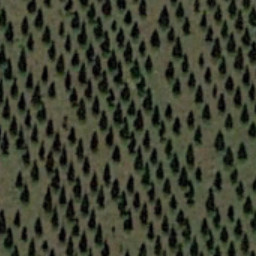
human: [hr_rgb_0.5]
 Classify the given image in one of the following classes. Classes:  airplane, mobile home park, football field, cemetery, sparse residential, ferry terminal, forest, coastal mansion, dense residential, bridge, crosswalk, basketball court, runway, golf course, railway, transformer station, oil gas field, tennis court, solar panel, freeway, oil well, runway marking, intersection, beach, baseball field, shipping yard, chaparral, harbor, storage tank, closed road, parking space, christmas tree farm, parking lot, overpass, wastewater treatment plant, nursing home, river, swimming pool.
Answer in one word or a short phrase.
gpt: christmas tree farm